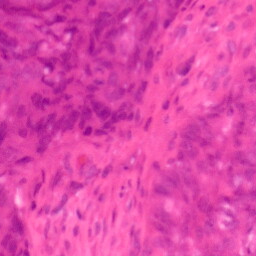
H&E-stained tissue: Colon